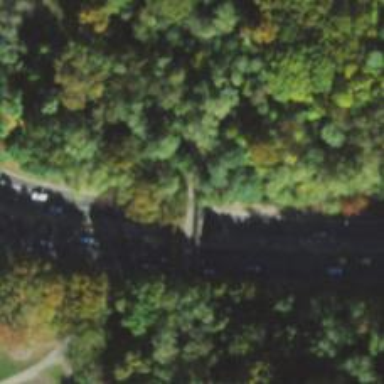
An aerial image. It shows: Abandoned railway bridge over bridleway.